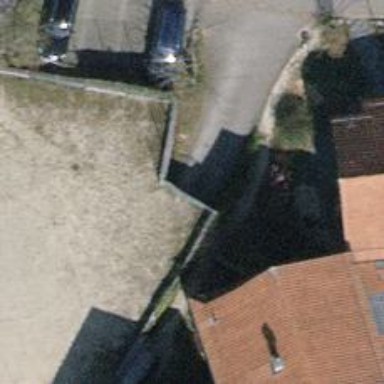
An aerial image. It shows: Parking entrance.